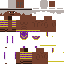
A male human skin with dark skin, wearing brown bald dressed in a blue hoodie and black pants, featuring a closed mouth.